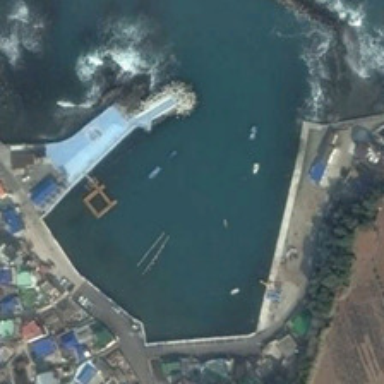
Several boats are in a port near many buildings and green trees .